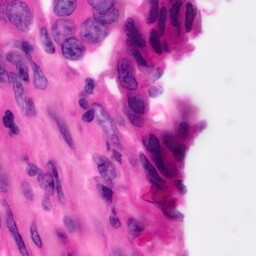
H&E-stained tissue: Pancreatic